Question: I am writing an application for iPad using phonegap (Simple application using HTML5 and jQuery). The problem is the application window is draggable, as seen in image when I drag window down it comes down and when I leave window it goes up automatically. I don't want this behavior.

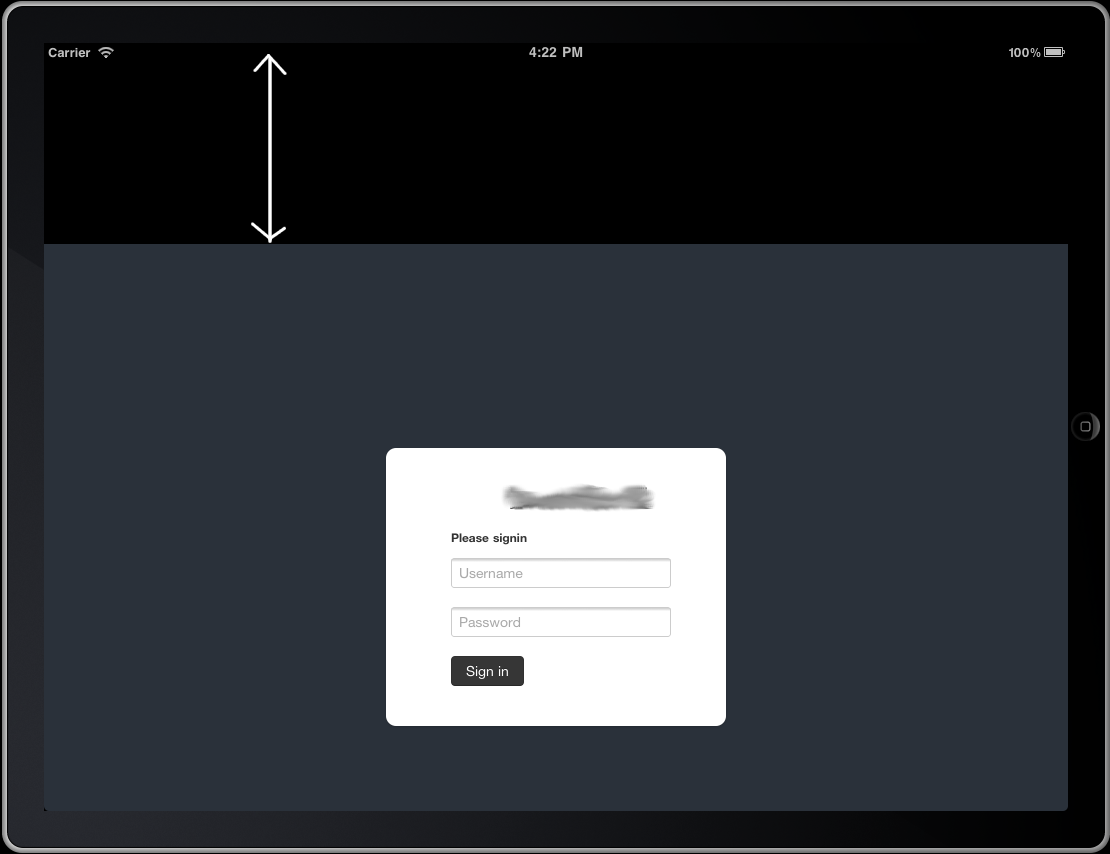
Answer: Try to set the 'UIWebViewBounce' to 'NO' in your file 'Cordova.plist'.
Check this link: <URL>
with this solution, you may disable the "landscape mode" of your app.
Hope this helps, let me know if this works for you mate